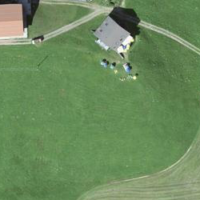
EUNIS habitat code: 23
Species observed at this site:
Vanessa cardui
Plantago lanceolata